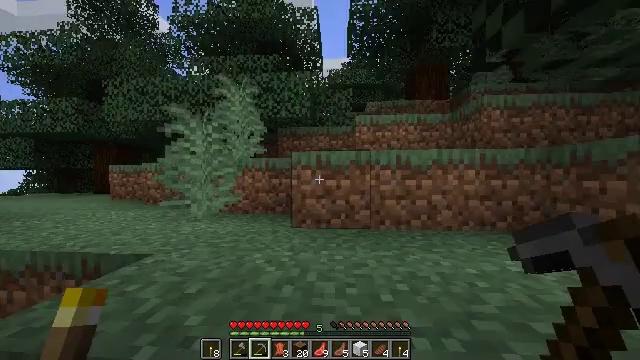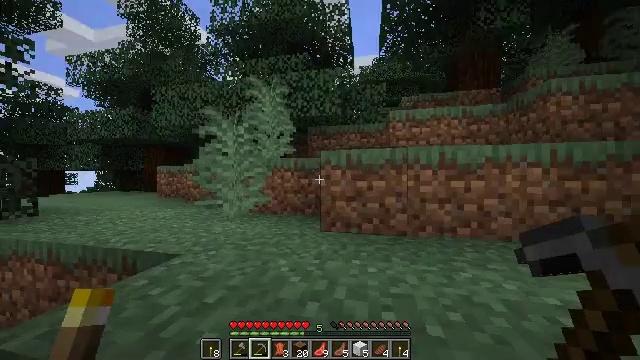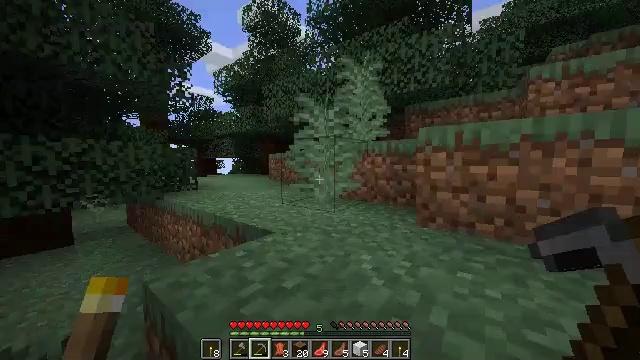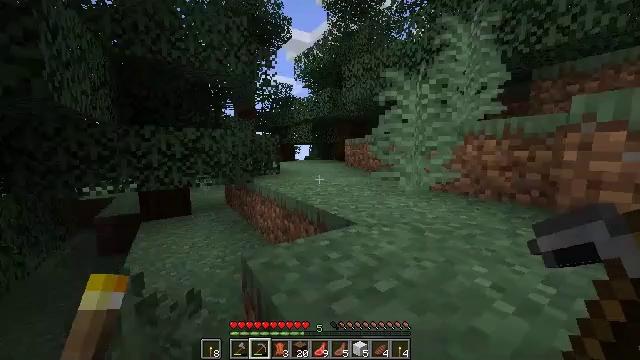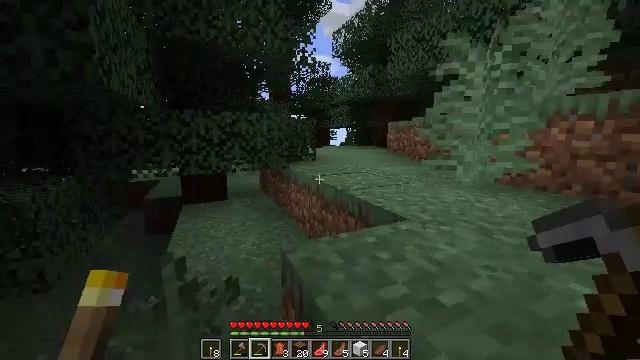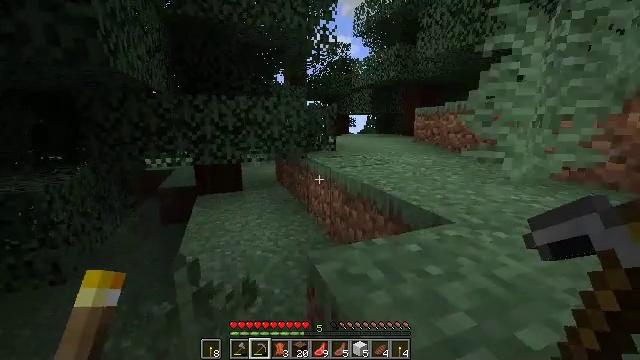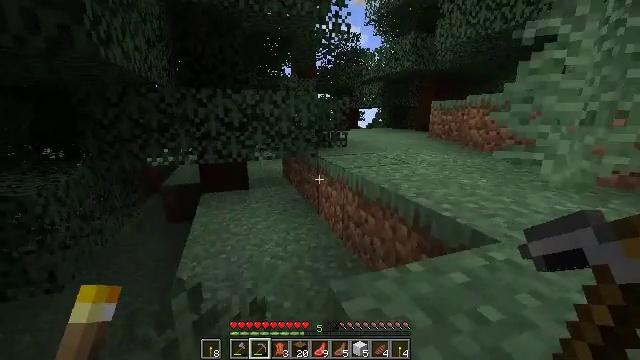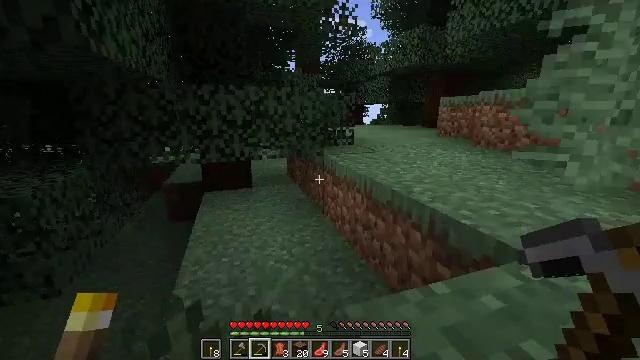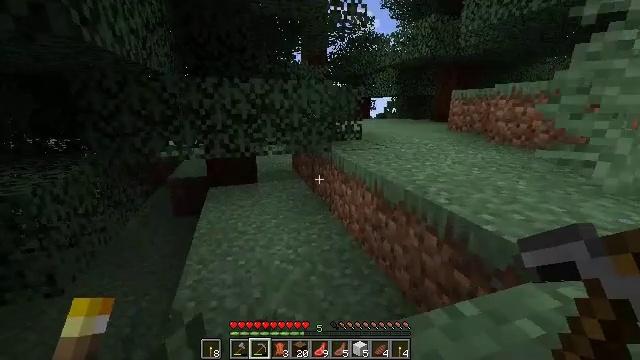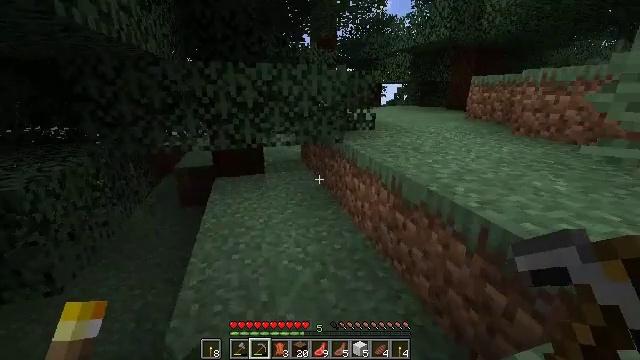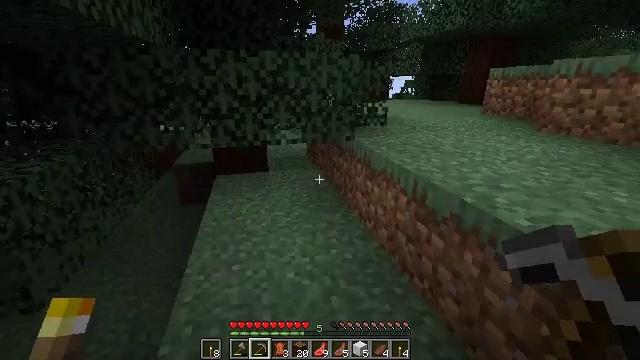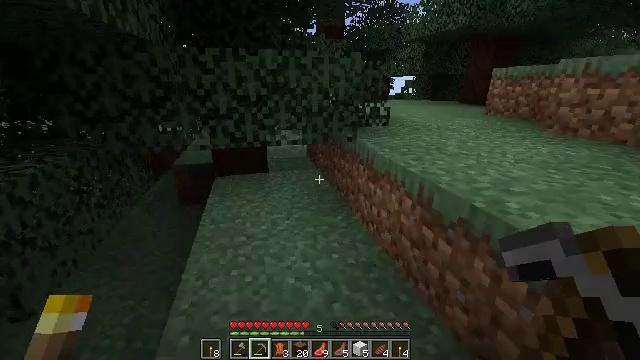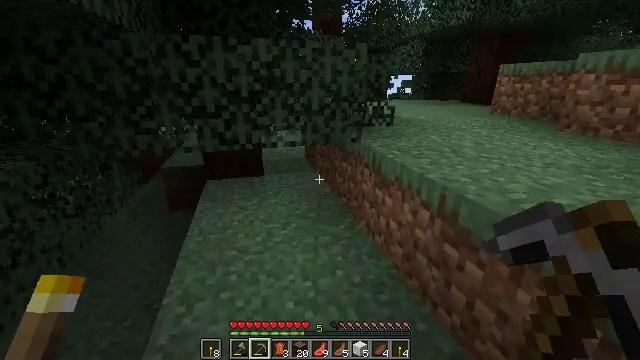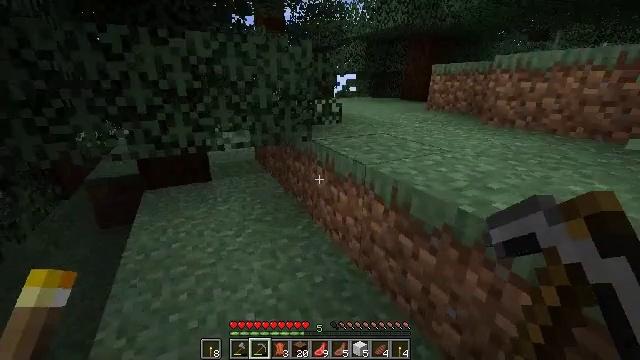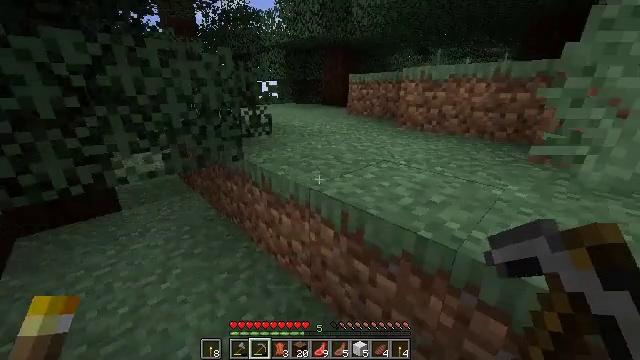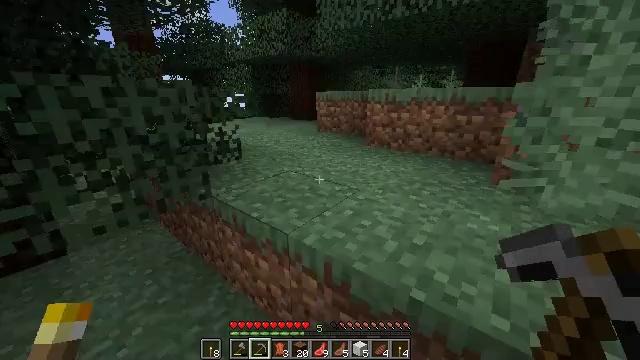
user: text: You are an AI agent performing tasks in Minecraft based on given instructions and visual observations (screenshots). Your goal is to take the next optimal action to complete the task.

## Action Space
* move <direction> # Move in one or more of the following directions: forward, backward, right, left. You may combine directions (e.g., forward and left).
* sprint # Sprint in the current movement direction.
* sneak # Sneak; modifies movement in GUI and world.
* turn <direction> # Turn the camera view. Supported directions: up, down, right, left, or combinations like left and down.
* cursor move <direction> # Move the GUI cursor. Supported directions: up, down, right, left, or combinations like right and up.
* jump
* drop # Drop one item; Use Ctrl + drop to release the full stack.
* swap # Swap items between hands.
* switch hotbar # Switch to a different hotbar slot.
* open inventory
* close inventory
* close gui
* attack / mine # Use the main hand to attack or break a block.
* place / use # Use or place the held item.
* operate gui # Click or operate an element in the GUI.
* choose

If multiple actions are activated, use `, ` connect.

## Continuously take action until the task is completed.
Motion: motion action
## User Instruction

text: Attack the spawner to disable it.
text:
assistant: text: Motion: move forward, sprint, turn left
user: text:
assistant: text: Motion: move forward, sprint, turn left and down
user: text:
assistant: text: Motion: move forward, sprint, turn left and down
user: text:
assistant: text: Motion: move forward, sprint, turn left and down
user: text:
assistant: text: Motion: move forward, sprint, turn left and down
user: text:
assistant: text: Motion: move forward, sprint, turn left and down
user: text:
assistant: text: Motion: move forward, sprint
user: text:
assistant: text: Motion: move forward, sprint, turn left and down
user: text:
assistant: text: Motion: move forward, sprint, turn left and down
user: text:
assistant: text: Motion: move forward, sprint, turn down
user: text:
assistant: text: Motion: move forward, sprint
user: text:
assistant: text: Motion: move forward, sprint
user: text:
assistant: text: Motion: move forward, sprint, turn right
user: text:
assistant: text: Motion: move forward, sprint, turn right
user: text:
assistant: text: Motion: move forward, sprint, turn right and up, jump
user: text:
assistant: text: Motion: move forward, sprint, jump
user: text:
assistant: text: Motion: move forward, sprint, jump
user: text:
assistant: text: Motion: move forward, sprint, jump
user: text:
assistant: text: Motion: move forward, sprint, jump
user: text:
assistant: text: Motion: move forward, sprint, jump
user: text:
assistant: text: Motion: move forward, sprint, jump
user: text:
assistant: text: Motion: move forward, sprint, turn left, jump
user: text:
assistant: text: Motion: move forward, sprint, turn left
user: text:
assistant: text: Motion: move forward, sprint, turn left
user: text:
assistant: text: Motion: move forward, sprint, turn left
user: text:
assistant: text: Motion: move forward, sprint, turn left
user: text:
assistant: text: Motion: move forward, sprint, turn left
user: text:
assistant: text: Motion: move forward, sprint
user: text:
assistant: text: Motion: move forward, sprint
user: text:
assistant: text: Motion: move forward, sprint